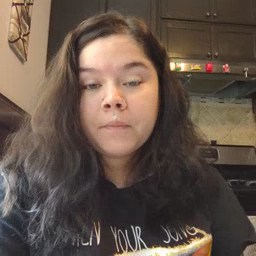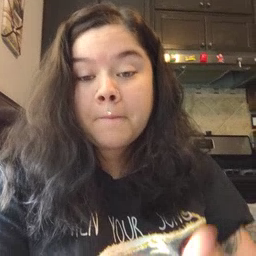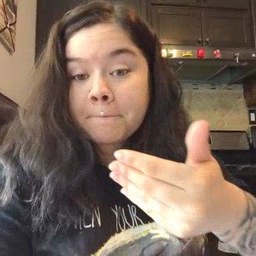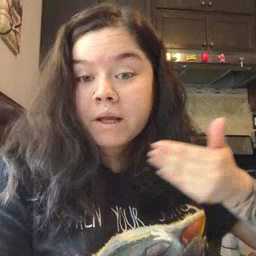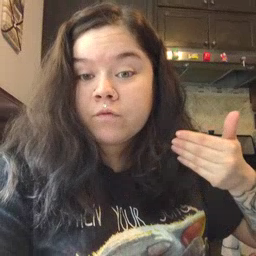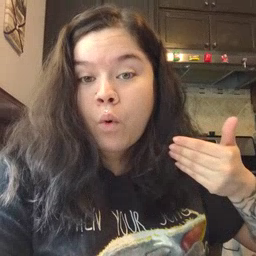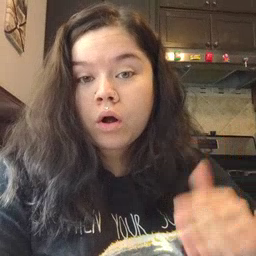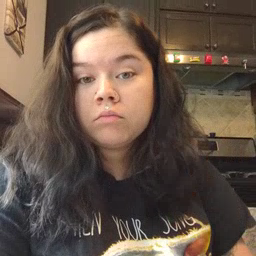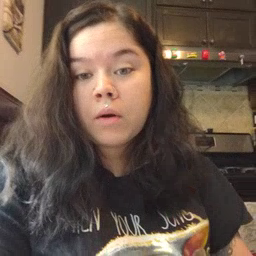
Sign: before